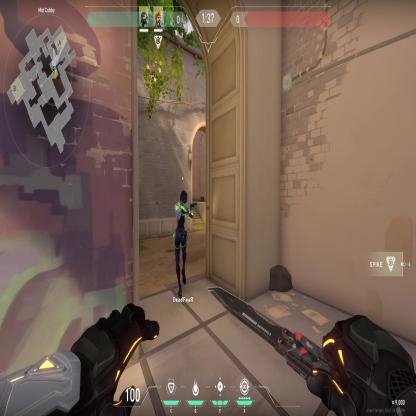
Label: teammate